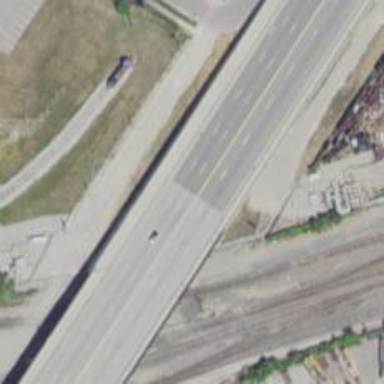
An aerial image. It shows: Primary highway crossing over bridge.